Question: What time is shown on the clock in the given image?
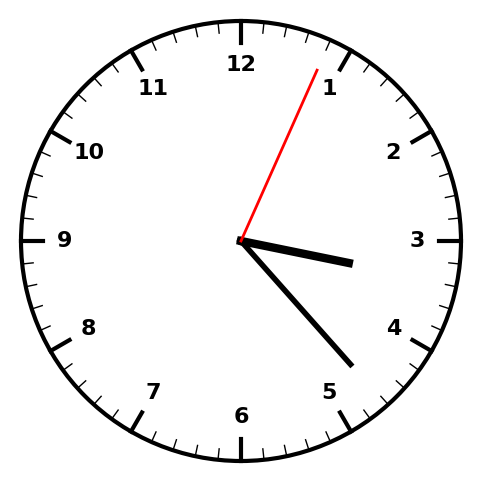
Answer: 03:23:04